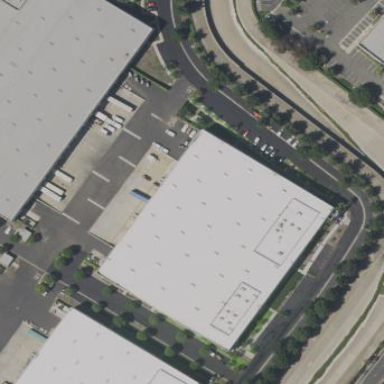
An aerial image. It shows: Commercial building.